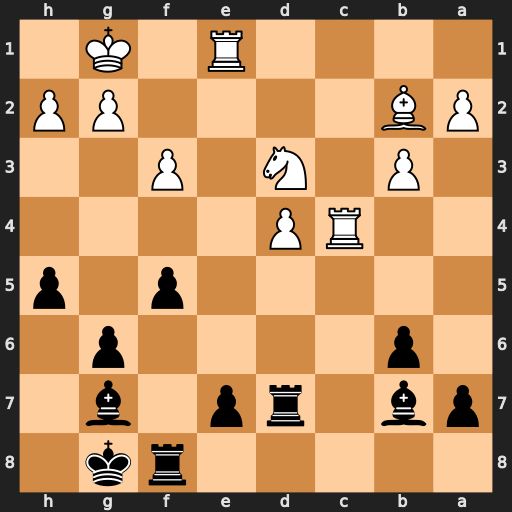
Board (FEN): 5rk1/pb1rp1b1/1p4p1/5p1p/2RP4/1P1N1P2/PB4PP/4R1K1
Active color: b
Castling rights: -
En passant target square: -
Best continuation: Ba6 Ne5 Bxe5